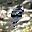
Label: 9